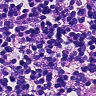
Metastatic tissue present: no